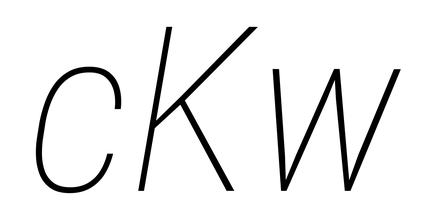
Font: Roboto-Italic_Condensed_Thin_Italic